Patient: sex F, age 83
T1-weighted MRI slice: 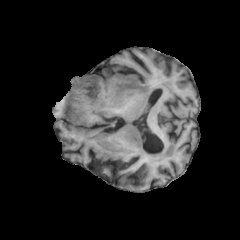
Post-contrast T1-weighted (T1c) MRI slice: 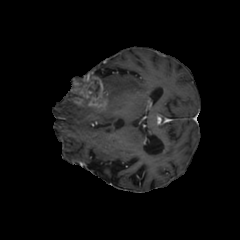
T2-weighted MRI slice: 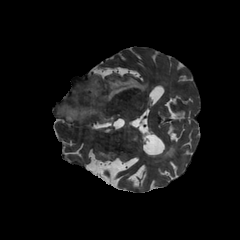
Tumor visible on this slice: yes
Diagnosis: Glioblastoma, IDH-wildtype
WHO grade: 4